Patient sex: M
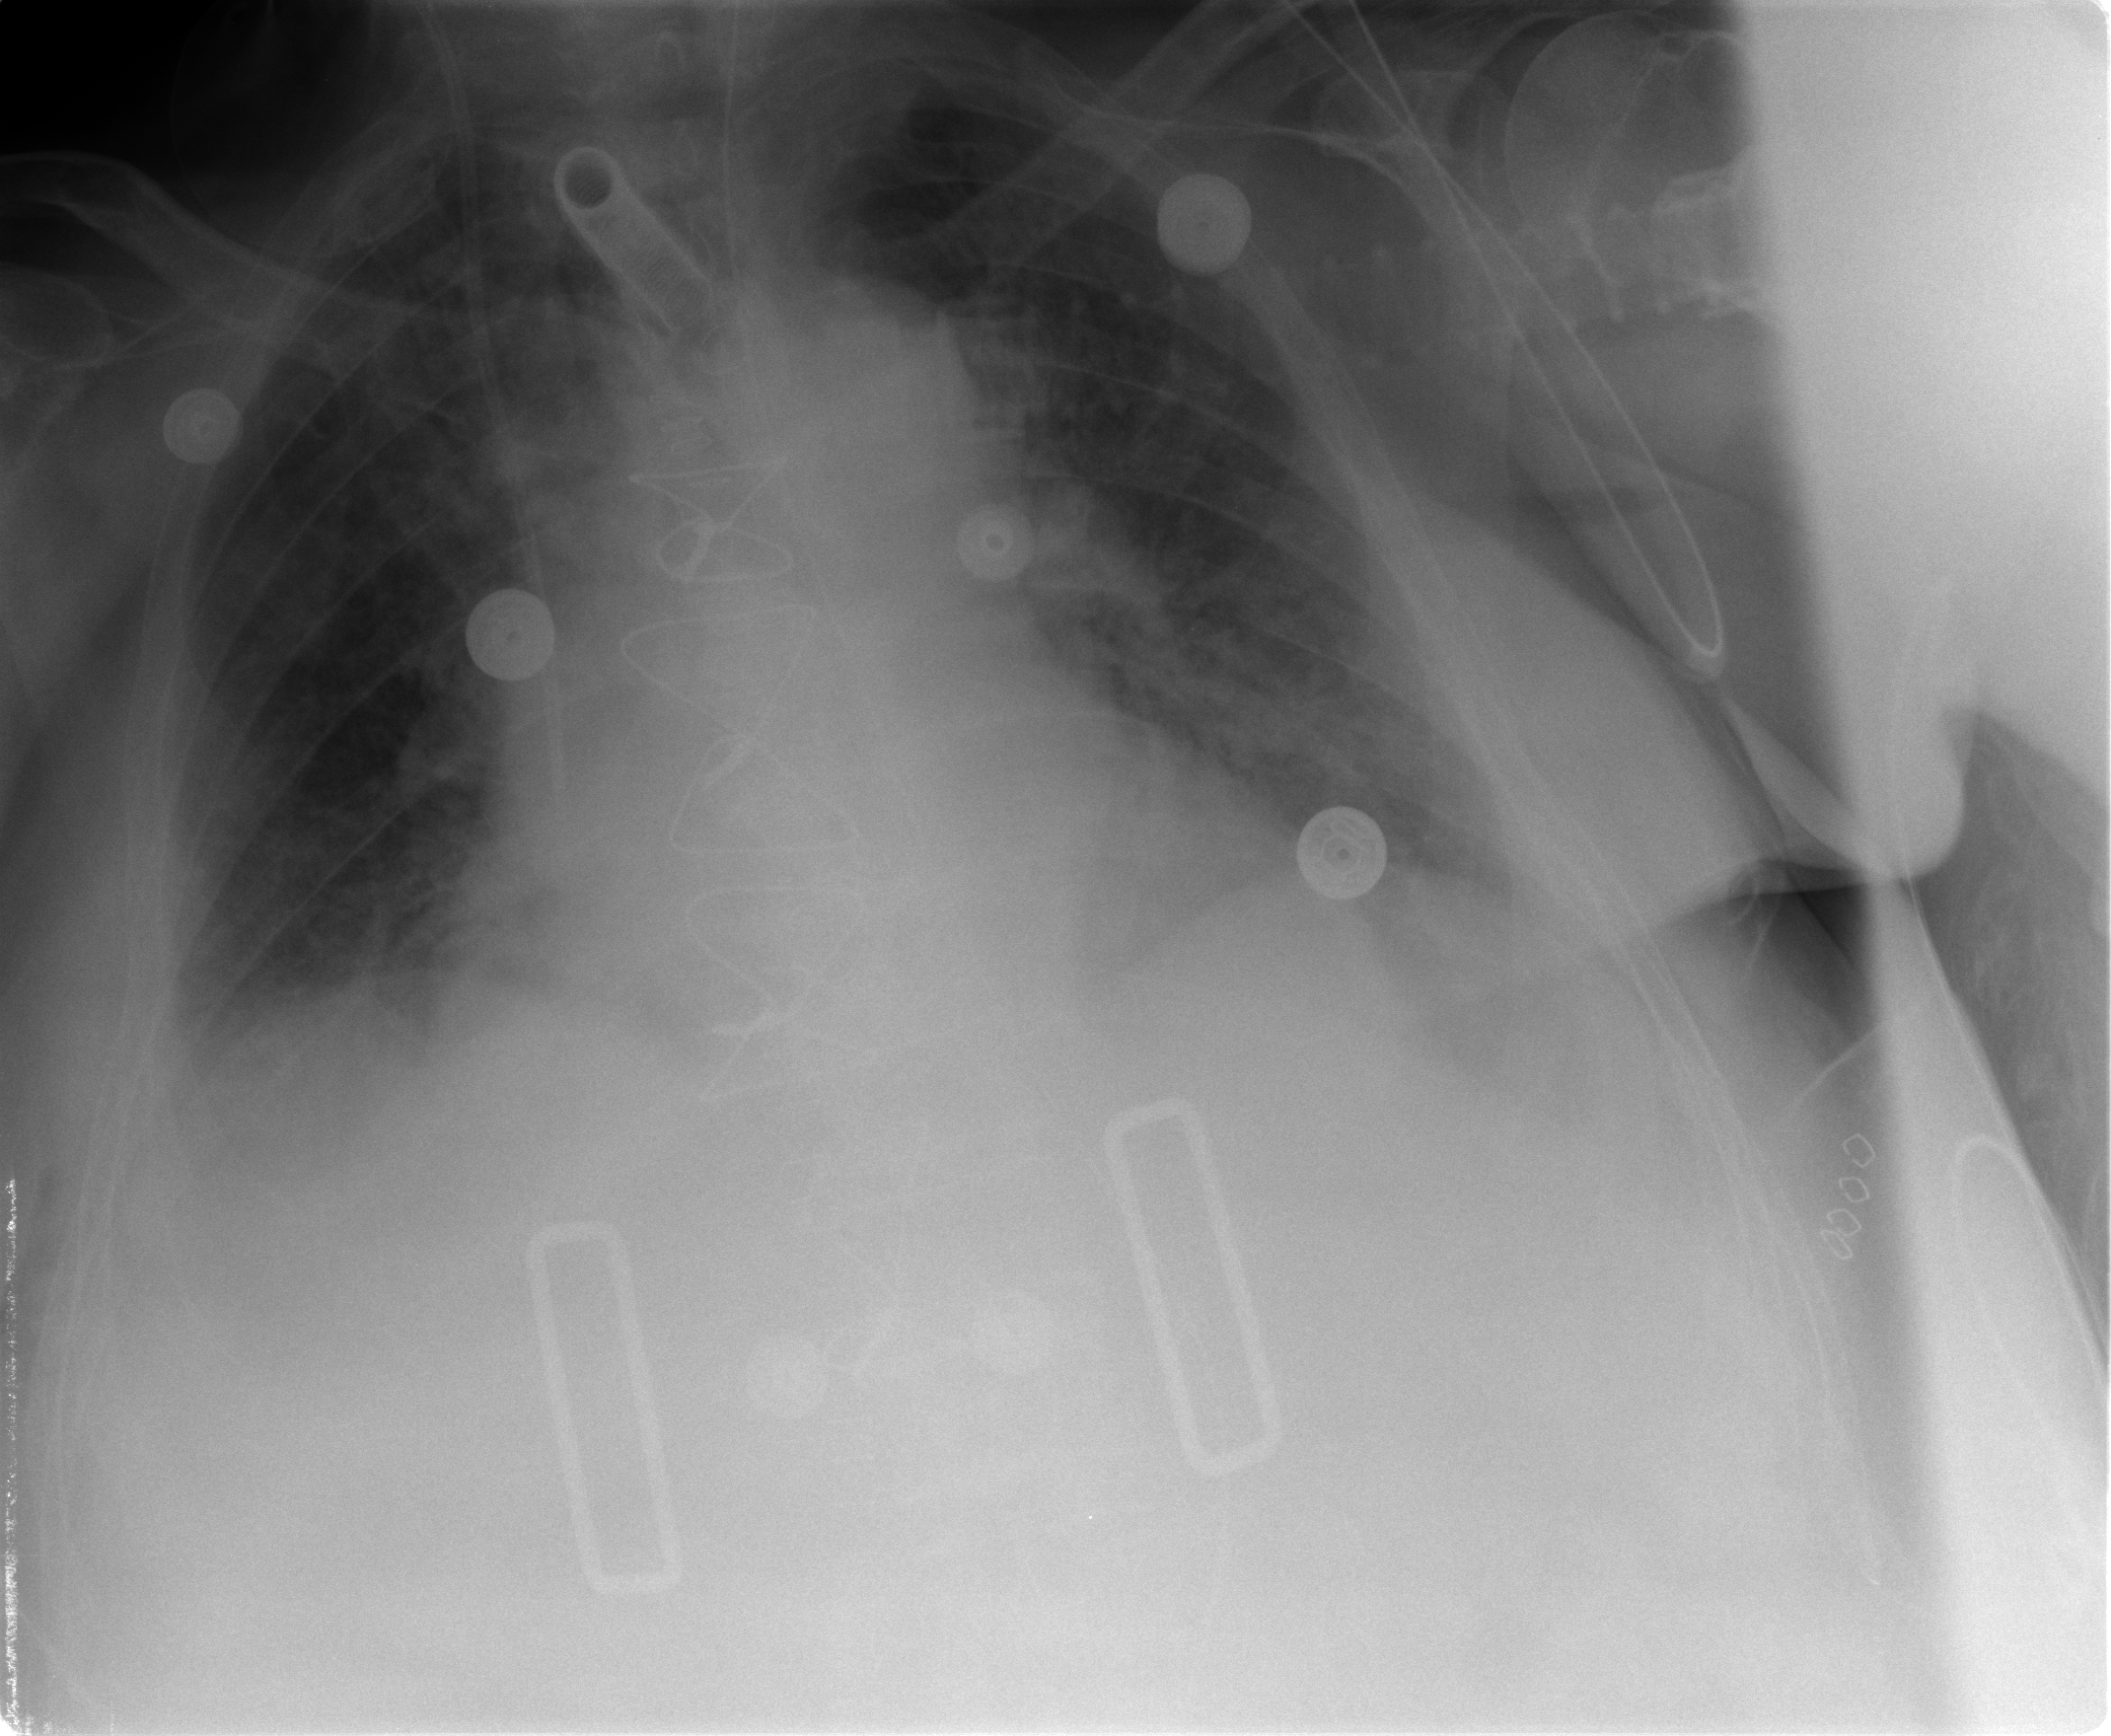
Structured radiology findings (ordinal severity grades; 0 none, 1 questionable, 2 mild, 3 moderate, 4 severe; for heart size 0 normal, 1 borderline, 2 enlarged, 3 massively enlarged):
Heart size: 2
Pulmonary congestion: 2
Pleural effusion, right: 2
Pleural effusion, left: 2
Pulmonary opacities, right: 0
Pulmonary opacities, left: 0
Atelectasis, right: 2
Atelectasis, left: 2